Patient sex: F
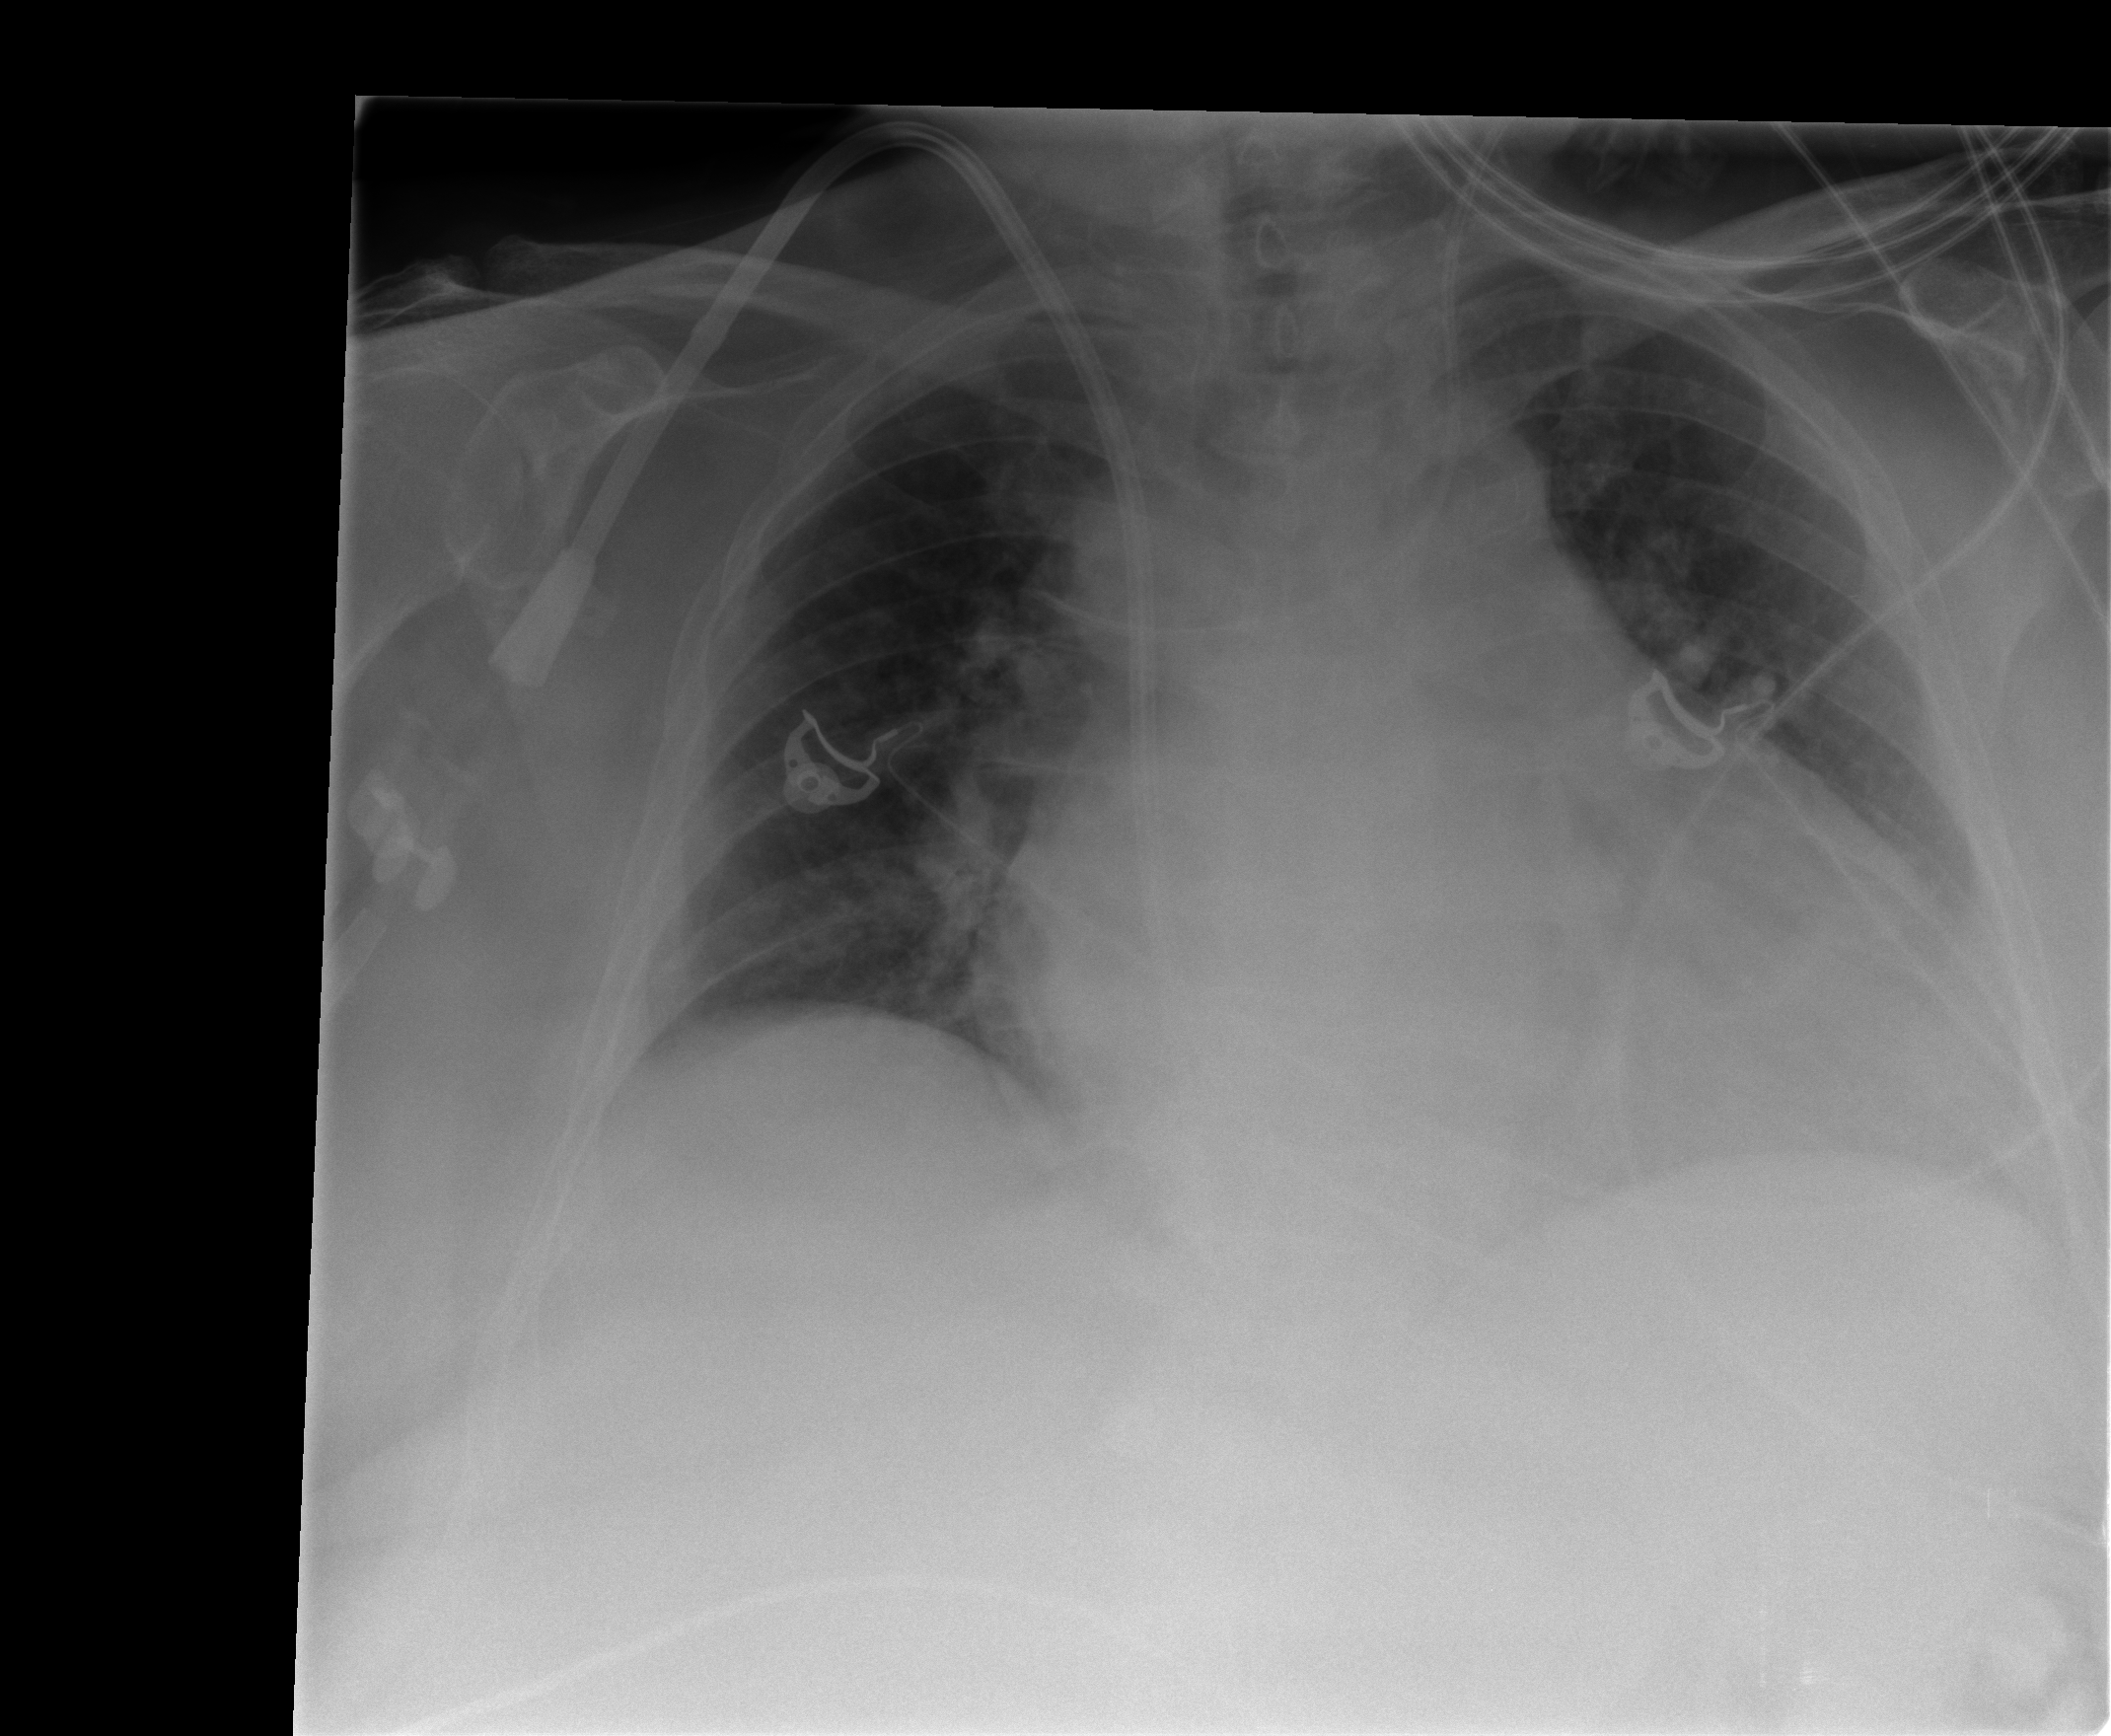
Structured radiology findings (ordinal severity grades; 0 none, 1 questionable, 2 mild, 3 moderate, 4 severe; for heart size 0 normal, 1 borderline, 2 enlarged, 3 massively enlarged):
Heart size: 3
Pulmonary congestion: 2
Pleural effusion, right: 0
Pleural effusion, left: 0
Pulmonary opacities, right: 0
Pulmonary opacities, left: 0
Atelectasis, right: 2
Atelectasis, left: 1